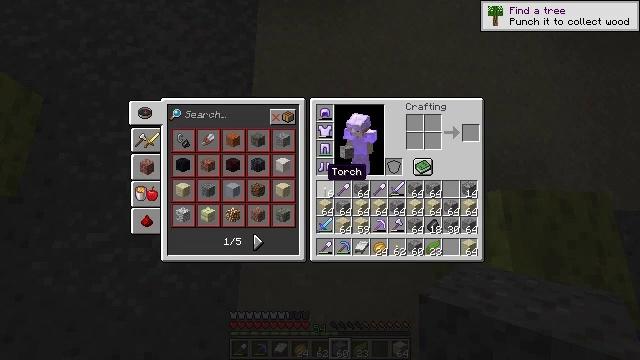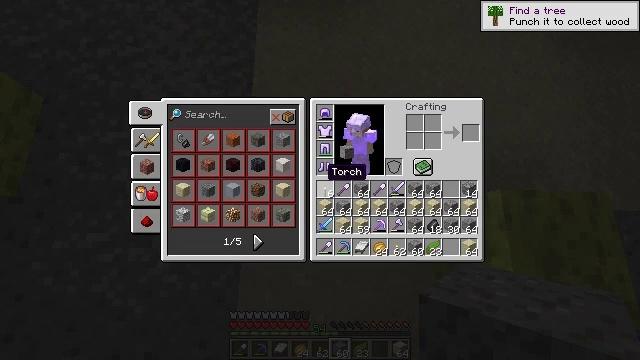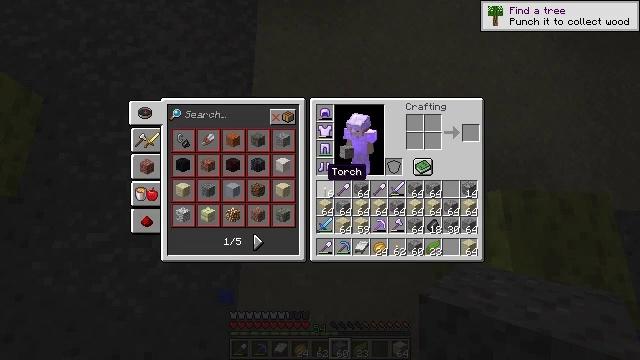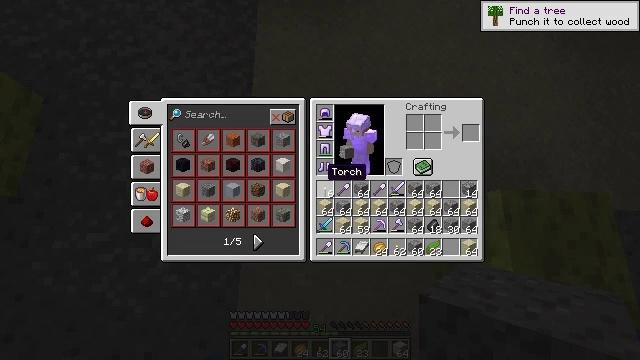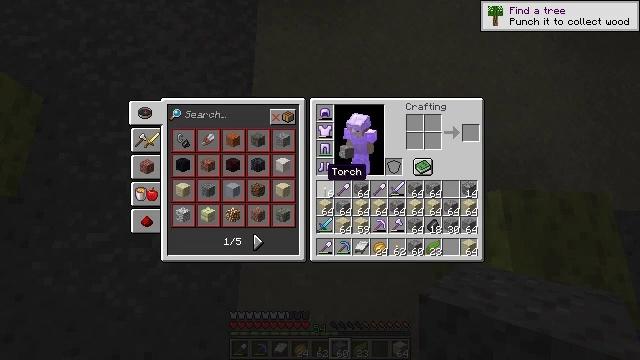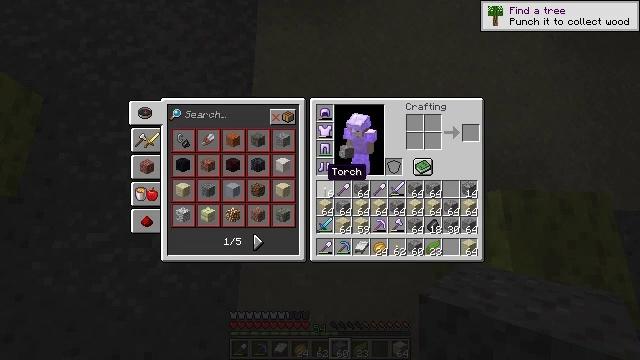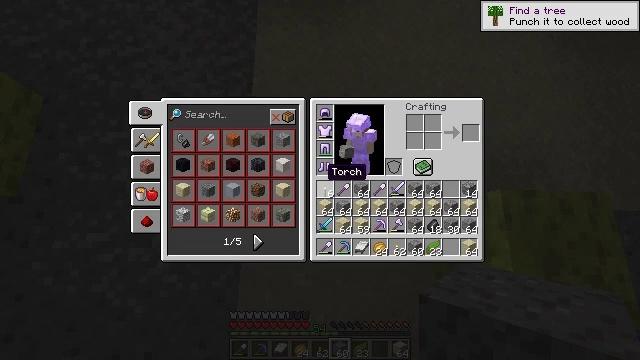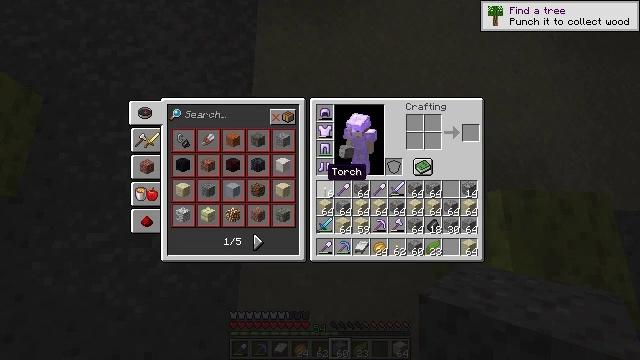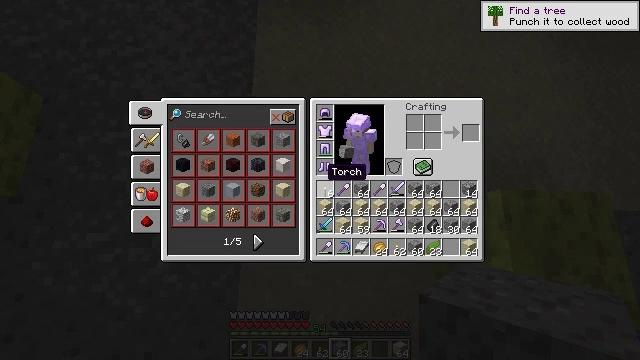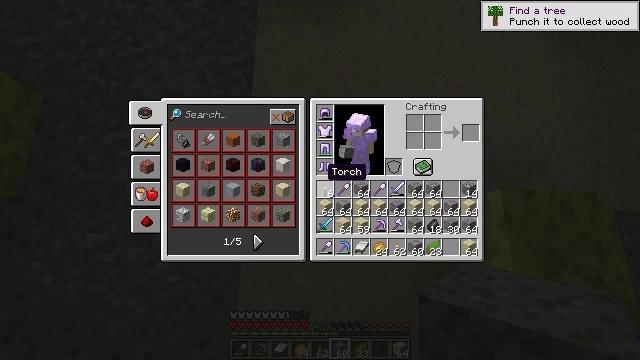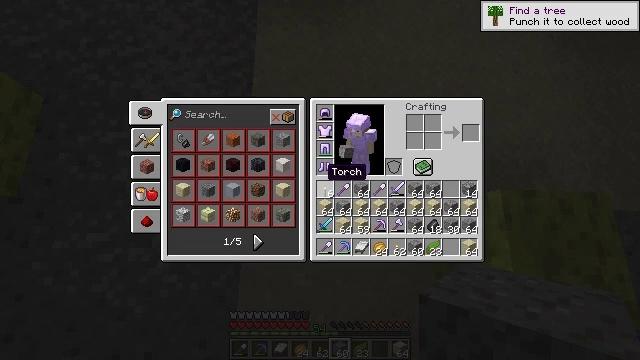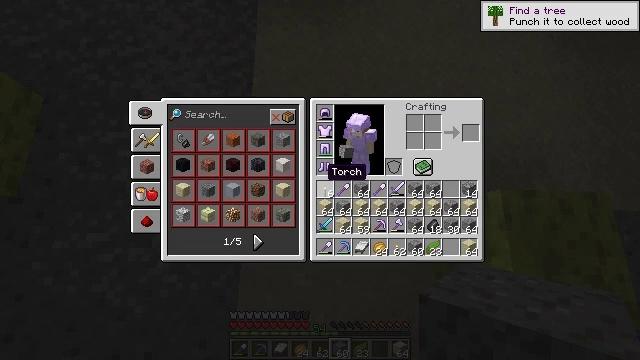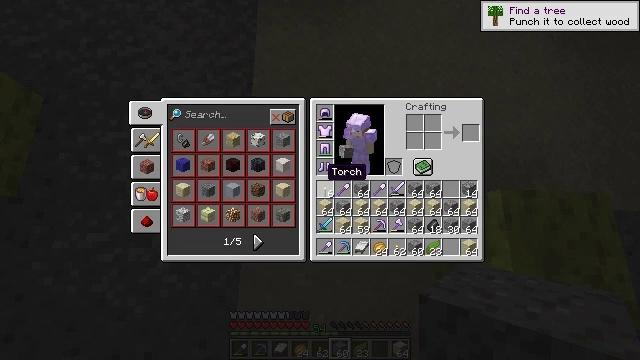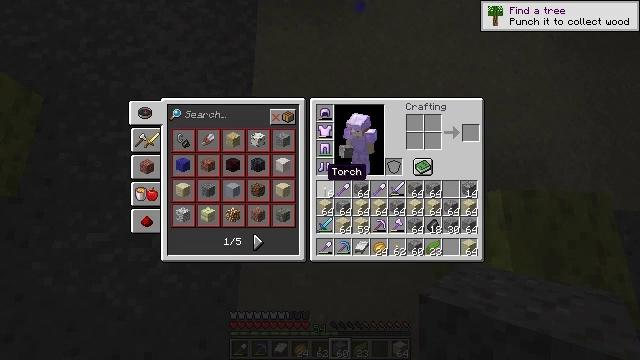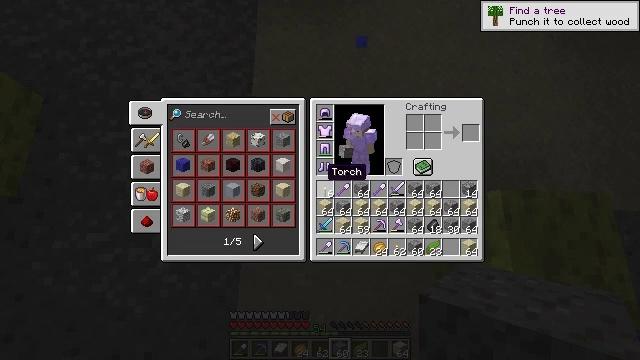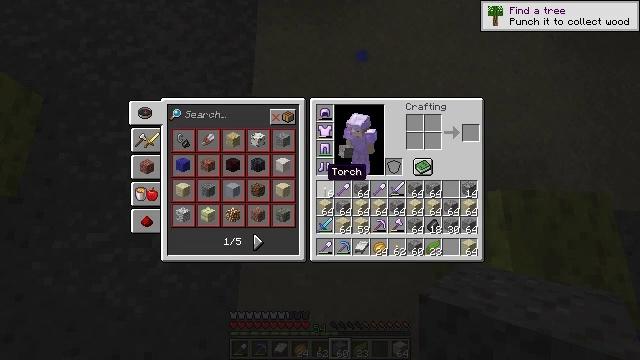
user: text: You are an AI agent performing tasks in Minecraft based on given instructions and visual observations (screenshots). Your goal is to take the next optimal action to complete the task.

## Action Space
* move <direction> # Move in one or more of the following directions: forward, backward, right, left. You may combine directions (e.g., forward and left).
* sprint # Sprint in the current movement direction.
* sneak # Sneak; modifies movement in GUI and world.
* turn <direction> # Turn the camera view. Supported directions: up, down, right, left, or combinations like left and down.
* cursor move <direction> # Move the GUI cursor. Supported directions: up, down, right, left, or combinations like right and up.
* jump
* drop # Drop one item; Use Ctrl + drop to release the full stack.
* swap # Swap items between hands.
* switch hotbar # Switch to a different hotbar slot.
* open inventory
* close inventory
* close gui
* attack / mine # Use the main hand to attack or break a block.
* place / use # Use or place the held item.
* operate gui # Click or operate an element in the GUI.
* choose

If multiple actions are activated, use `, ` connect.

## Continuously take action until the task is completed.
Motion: motion action
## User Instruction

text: Mine the wet sponge underwater.
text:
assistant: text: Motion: no_op
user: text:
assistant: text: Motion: no_op
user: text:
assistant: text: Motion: no_op
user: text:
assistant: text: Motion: no_op
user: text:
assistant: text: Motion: no_op
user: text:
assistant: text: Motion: no_op
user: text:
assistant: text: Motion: no_op
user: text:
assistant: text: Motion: no_op
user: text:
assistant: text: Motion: no_op
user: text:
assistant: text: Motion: no_op
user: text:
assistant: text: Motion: no_op
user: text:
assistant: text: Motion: no_op
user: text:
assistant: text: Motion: no_op
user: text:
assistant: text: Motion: no_op
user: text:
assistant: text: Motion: no_op
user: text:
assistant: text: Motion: no_op
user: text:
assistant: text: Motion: no_op
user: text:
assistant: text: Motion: no_op
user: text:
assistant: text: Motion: no_op
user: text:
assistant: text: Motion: no_op
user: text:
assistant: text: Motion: no_op
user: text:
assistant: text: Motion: no_op
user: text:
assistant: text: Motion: no_op
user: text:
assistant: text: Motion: no_op
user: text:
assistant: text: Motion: no_op
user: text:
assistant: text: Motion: no_op
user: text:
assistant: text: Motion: no_op
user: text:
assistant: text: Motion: no_op
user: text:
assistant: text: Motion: no_op
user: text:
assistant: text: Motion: no_op